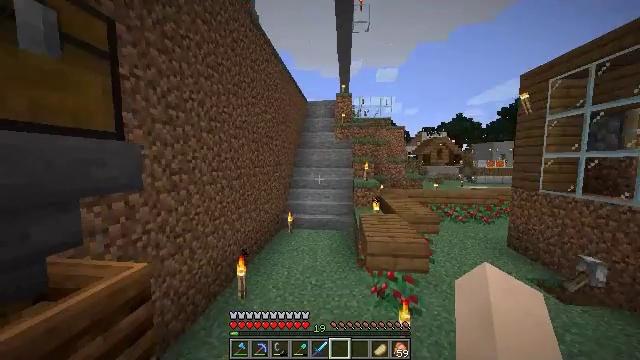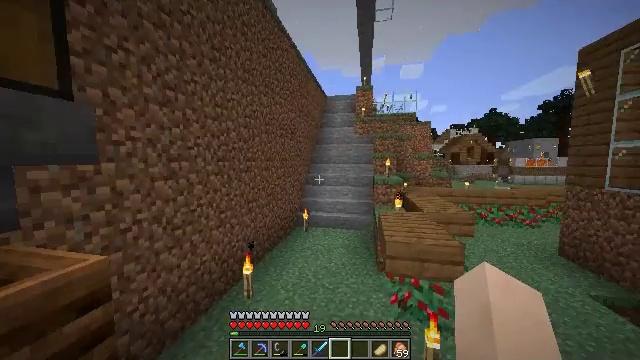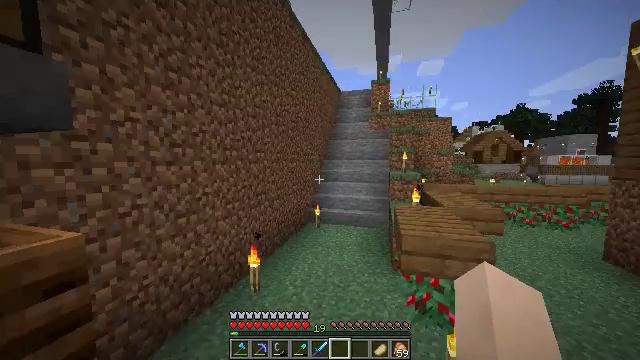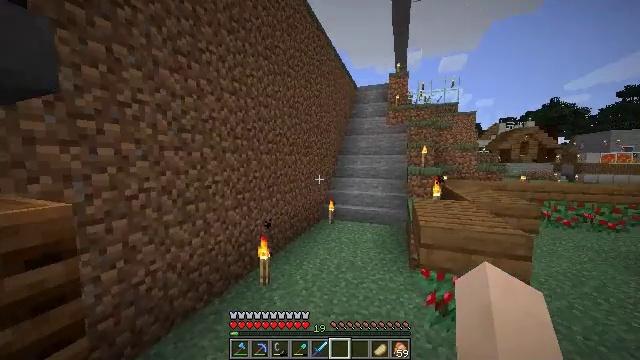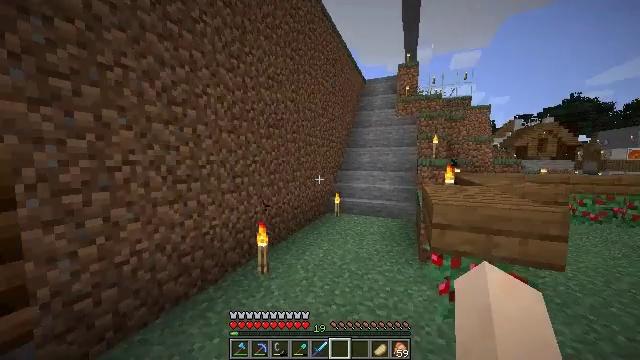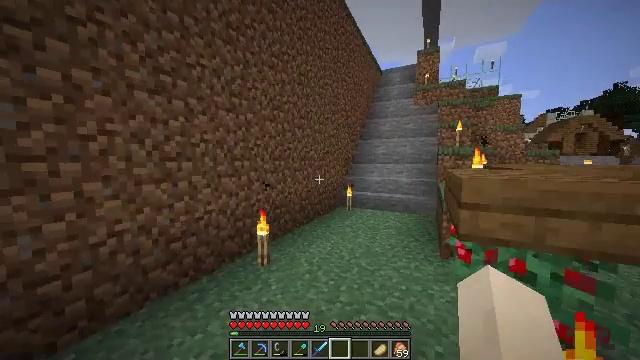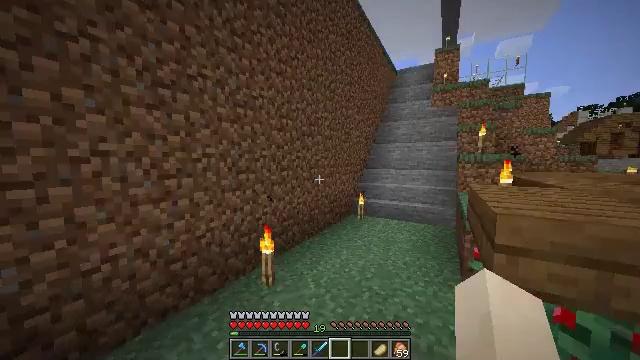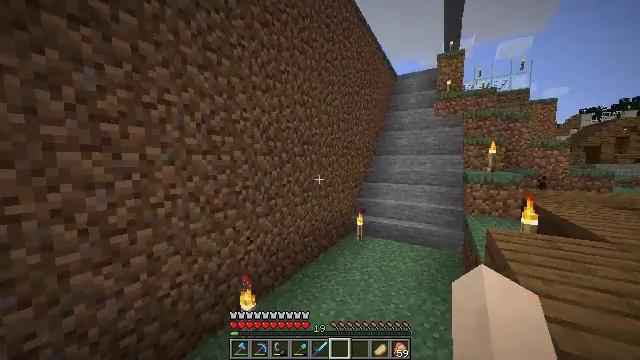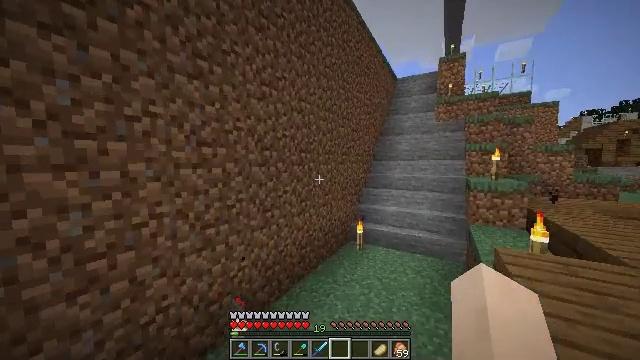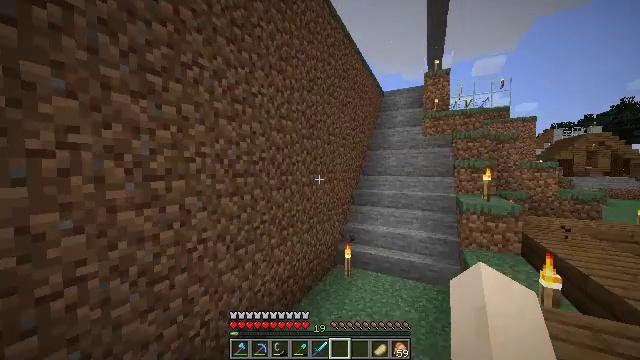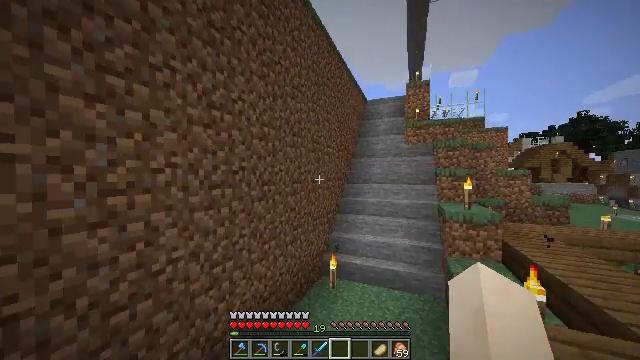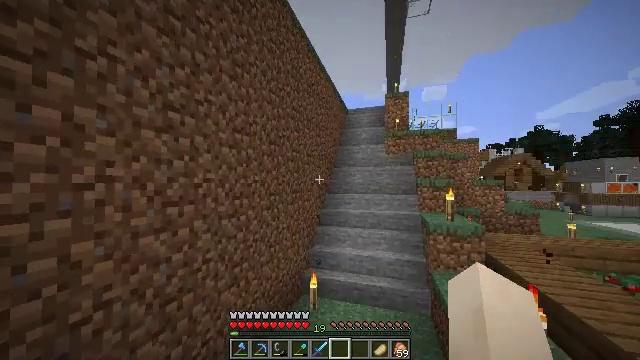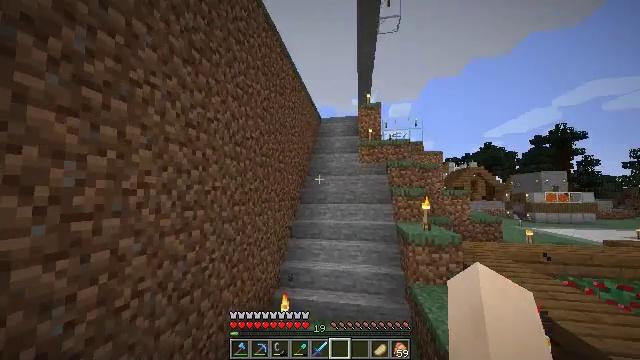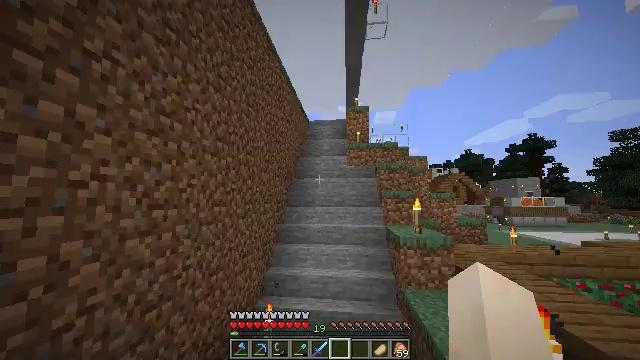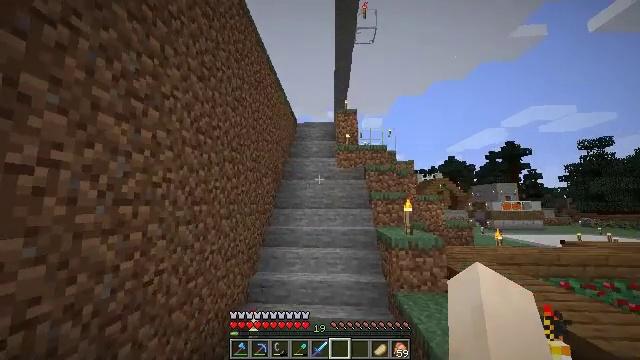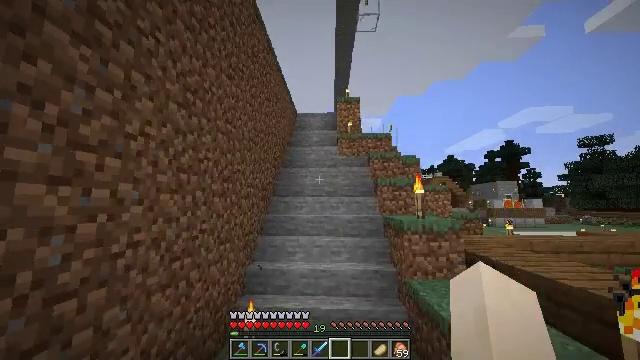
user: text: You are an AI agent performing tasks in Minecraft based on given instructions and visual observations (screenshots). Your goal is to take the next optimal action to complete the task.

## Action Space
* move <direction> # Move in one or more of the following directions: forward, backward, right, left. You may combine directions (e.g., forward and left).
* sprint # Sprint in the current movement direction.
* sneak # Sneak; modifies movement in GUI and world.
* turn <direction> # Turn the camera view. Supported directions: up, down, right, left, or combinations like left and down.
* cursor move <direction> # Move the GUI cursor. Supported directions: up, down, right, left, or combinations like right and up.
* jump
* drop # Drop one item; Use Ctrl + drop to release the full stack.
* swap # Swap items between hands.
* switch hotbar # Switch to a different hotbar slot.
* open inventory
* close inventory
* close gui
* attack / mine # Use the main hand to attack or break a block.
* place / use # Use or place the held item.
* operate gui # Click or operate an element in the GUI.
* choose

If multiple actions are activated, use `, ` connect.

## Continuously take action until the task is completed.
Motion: motion action
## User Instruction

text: Utilize the crafting table to make a smooth stone slab.
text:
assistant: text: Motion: move forward, turn left, jump
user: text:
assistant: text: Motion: move forward, turn left, jump
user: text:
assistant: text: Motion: move forward, turn left, jump
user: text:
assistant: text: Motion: move forward, sprint, turn left, jump
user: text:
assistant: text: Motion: move forward, sprint, turn left, jump
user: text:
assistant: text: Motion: move forward, sprint, turn left, jump
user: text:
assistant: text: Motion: move forward, sprint, jump
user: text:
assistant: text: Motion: move forward, sprint, jump
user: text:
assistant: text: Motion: move forward, sprint, turn right and up, jump
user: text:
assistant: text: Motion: move forward, turn right and up, jump
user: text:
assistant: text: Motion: move forward, turn right and up, jump
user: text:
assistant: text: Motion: move forward, turn right and up, jump
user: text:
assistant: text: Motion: move forward, turn right and up, jump
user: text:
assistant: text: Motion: move forward, turn right and up, jump
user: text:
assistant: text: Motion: move forward, jump
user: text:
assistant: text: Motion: move forward, jump
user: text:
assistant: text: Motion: move forward, sprint, jump
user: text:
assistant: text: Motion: move forward, sprint, jump
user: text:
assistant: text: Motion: move forward, sprint, jump
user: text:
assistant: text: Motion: move forward, sprint, jump
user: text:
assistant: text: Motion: move forward, sprint, jump
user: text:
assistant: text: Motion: move forward, sprint, jump
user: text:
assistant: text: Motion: move forward, sprint, jump
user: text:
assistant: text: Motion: move forward, jump
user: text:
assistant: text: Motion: move forward, jump
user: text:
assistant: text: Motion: move forward, jump
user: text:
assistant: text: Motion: move forward, jump
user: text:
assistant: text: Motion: move forward, jump
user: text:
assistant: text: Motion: move forward, jump
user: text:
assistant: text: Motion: move forward, sprint, jump